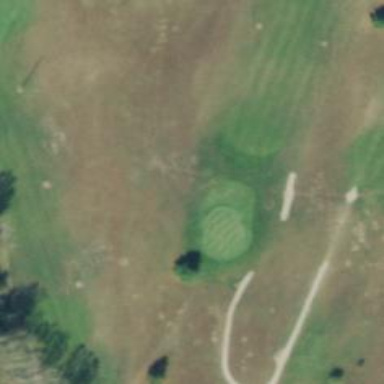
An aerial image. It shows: Golf hole.